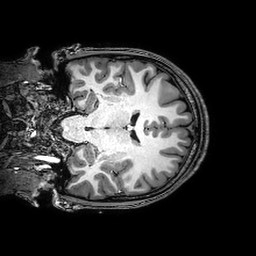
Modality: T1w
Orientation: coronal
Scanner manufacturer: philips
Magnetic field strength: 3 T
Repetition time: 0.008182 s
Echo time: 0.00377 s